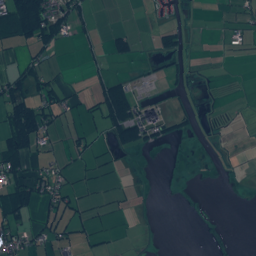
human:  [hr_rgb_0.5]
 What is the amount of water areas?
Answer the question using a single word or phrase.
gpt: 42

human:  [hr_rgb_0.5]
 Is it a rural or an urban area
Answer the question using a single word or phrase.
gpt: rural

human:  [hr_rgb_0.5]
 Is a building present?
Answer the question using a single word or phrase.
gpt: yes

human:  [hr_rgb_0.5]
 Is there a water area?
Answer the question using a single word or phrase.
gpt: yes

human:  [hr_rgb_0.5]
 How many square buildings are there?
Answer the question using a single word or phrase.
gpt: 3

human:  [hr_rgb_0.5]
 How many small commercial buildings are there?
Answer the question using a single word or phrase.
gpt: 2

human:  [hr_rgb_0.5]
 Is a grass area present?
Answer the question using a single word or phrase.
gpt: yes

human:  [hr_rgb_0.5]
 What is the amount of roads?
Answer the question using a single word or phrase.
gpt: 73

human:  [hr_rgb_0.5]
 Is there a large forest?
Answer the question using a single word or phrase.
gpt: yes

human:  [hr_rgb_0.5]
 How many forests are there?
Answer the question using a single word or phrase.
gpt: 106

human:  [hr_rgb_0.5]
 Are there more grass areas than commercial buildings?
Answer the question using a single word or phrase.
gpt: yes

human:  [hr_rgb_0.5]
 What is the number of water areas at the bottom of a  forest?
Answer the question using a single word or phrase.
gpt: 41

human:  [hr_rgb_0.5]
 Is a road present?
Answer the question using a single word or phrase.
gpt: yes

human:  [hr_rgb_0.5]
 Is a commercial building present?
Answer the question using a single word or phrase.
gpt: yes

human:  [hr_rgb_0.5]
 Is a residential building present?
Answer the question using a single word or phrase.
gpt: yes

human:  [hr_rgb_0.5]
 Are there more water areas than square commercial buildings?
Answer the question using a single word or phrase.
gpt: yes

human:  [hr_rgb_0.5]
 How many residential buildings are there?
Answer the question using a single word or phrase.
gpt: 393

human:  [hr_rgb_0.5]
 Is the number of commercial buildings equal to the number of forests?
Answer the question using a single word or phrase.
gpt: no

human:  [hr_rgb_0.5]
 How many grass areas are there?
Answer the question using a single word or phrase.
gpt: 242

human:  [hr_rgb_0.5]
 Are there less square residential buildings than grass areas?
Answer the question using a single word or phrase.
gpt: yes

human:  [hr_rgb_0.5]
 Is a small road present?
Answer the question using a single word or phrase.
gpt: yes

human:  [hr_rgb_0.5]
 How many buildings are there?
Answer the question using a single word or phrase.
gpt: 397

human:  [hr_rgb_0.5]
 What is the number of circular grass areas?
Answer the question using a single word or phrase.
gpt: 0

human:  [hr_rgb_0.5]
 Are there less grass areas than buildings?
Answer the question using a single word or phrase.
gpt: yes

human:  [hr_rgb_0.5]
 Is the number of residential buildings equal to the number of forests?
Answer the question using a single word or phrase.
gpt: no

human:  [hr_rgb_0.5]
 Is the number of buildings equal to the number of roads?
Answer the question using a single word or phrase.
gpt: no

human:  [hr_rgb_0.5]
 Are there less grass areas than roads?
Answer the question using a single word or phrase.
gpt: no

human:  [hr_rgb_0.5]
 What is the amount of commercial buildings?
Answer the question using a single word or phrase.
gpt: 2

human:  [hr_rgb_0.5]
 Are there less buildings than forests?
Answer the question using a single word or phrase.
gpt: no

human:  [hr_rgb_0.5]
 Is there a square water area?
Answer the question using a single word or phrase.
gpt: yes

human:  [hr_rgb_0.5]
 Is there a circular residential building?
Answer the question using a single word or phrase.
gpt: yes

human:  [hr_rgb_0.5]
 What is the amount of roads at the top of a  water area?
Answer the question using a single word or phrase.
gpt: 73

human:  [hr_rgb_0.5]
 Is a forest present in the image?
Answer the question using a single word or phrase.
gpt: yes

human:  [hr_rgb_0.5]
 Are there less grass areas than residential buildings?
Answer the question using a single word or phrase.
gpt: yes

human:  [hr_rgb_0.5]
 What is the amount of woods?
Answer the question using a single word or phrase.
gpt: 15

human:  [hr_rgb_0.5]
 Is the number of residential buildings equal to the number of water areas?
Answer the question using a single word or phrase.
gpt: no

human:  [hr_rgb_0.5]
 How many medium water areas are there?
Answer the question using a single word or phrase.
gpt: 12

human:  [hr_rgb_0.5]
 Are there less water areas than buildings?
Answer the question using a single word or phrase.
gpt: yes

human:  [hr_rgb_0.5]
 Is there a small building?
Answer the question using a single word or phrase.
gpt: yes

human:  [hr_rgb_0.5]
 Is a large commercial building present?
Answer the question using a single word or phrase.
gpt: no

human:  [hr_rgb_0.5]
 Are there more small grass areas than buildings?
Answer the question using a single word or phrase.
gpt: no

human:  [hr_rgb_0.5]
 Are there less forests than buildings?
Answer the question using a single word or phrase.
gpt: yes

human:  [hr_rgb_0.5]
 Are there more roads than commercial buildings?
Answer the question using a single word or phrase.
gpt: yes

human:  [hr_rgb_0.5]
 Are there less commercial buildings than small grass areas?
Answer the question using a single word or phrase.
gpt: yes

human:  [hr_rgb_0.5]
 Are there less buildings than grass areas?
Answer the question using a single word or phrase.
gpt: no

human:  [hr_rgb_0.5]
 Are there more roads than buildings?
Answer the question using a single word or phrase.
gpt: no

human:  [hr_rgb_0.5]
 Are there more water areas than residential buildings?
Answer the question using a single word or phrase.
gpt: no

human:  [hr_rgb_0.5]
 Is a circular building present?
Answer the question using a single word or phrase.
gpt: yes

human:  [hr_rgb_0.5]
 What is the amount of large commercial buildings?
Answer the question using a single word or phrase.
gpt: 0

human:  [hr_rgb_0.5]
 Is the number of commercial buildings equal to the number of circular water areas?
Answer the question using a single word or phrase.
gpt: yes

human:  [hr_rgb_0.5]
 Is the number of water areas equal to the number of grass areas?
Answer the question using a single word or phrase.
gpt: no

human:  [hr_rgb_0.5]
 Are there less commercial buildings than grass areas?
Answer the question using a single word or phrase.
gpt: yes

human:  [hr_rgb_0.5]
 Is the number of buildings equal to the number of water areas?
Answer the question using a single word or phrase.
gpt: no

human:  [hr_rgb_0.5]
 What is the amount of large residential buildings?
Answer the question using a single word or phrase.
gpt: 2

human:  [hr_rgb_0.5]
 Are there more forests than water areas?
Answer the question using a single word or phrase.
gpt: yes

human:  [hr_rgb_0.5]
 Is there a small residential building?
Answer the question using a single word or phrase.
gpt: yes

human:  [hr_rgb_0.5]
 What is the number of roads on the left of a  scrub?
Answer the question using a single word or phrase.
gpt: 71

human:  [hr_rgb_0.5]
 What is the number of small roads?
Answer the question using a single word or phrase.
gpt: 73

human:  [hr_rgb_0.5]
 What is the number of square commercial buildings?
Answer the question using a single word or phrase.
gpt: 0

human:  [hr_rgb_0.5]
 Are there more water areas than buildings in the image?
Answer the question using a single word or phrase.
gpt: no

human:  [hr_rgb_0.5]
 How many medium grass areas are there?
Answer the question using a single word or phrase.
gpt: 27

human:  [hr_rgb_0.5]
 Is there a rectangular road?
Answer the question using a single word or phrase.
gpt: no

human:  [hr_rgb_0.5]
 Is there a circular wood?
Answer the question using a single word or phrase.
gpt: yes

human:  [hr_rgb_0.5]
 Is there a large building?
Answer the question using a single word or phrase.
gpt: yes